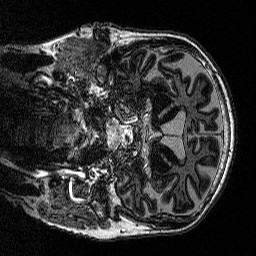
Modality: MP2RAGE
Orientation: coronal
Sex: male
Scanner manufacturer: siemens
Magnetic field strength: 3 T
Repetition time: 5 s
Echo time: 0.00292 s